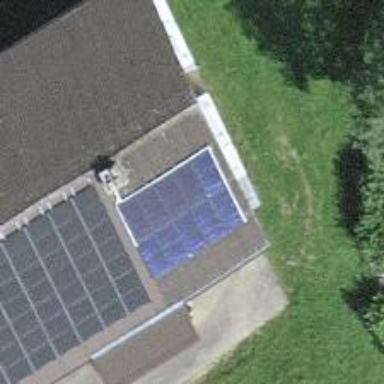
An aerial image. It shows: Solar power generator.